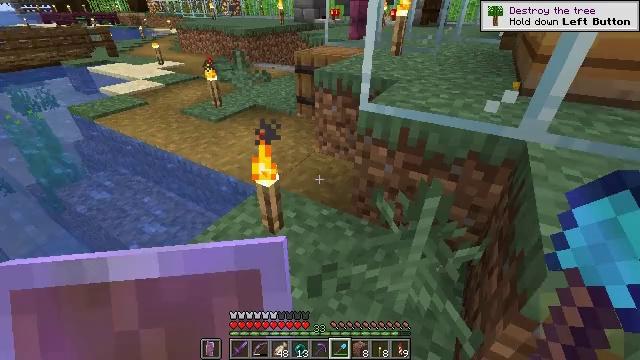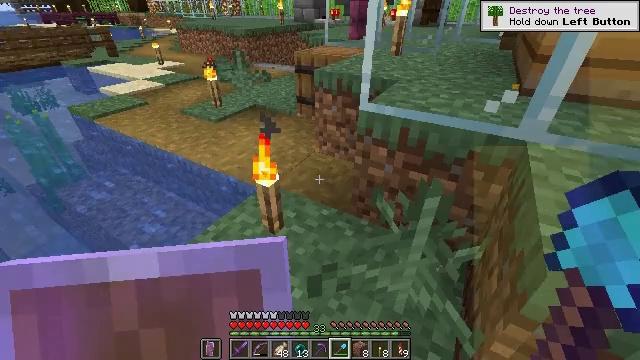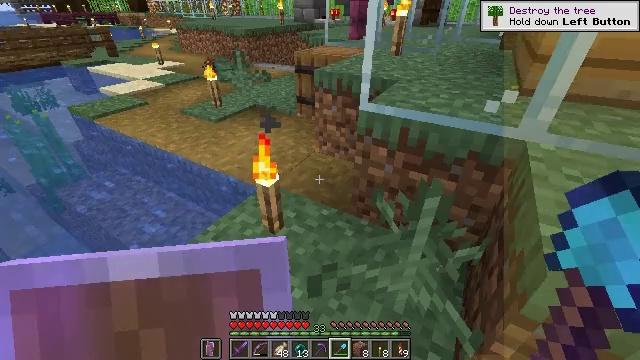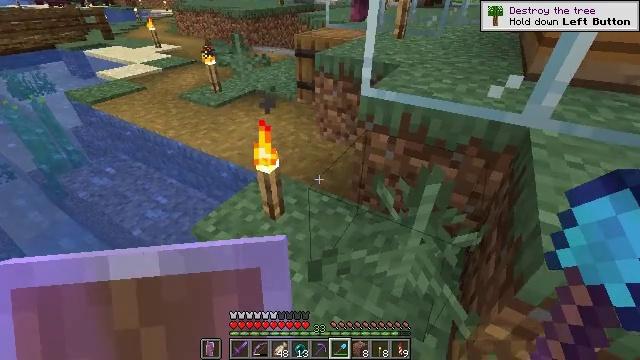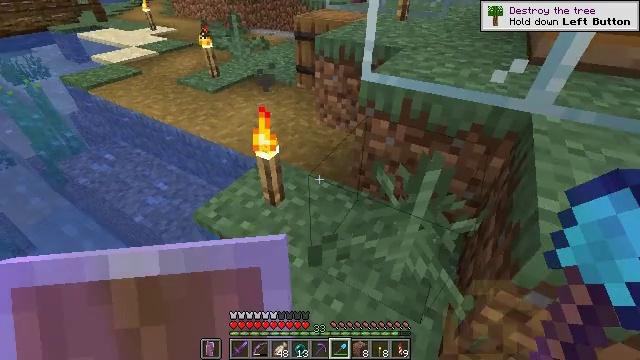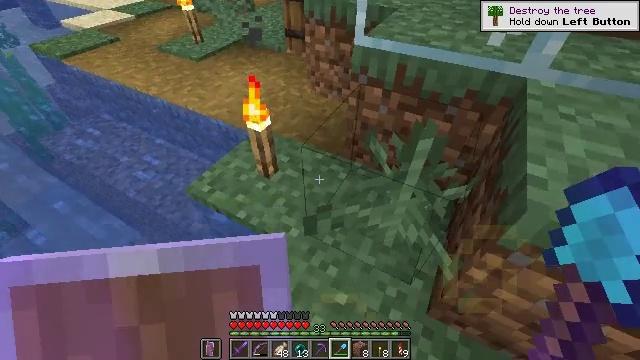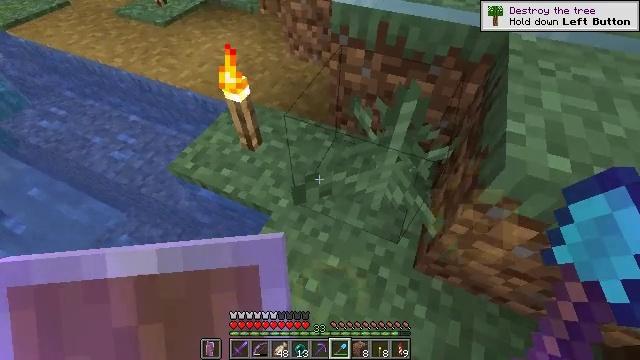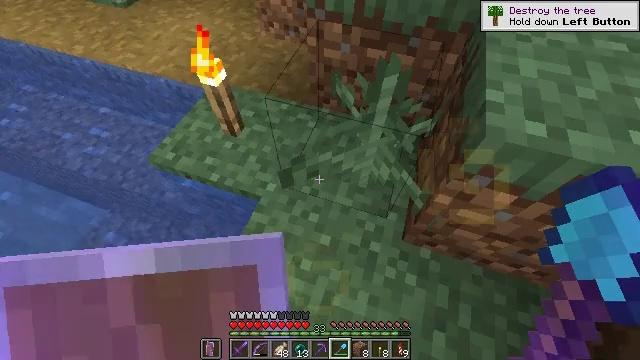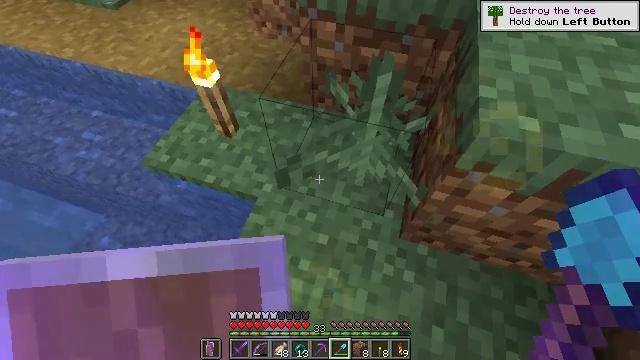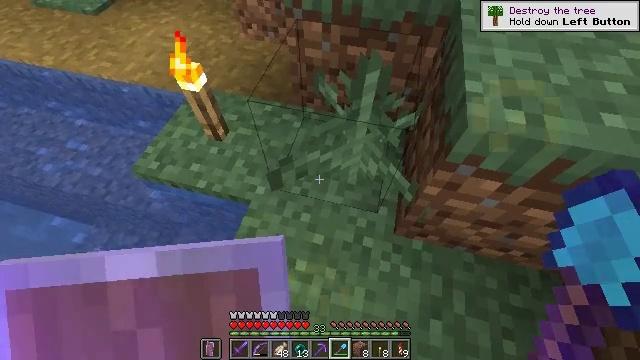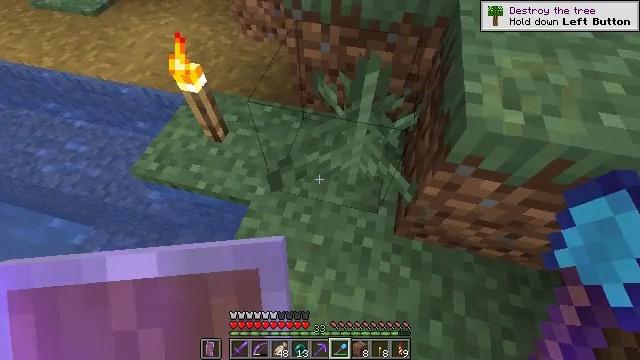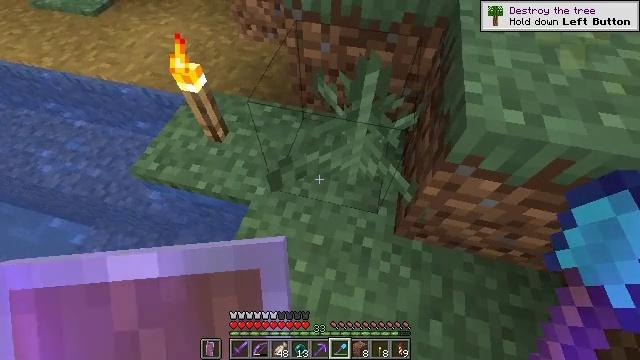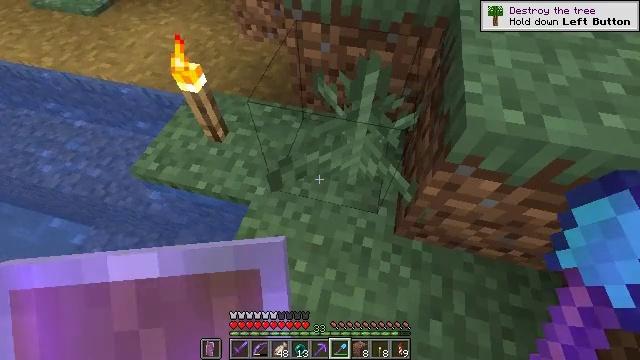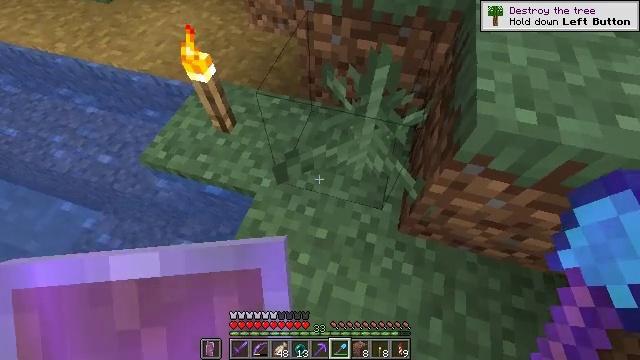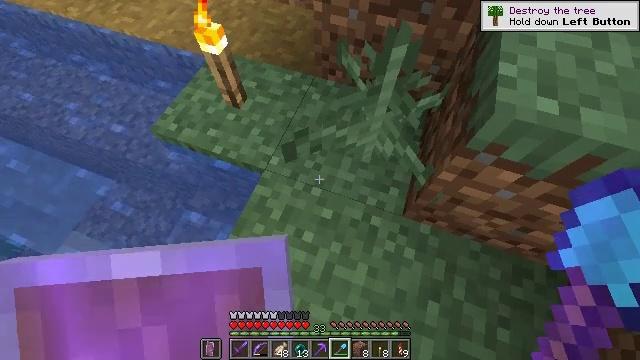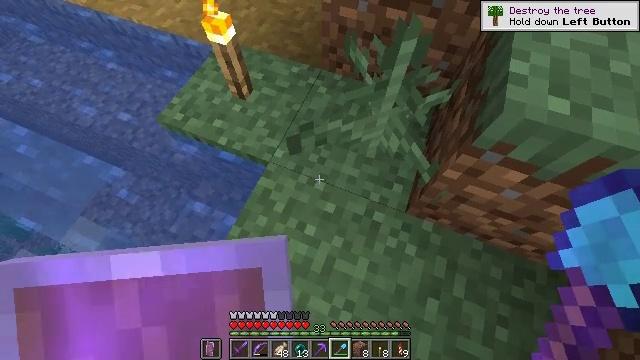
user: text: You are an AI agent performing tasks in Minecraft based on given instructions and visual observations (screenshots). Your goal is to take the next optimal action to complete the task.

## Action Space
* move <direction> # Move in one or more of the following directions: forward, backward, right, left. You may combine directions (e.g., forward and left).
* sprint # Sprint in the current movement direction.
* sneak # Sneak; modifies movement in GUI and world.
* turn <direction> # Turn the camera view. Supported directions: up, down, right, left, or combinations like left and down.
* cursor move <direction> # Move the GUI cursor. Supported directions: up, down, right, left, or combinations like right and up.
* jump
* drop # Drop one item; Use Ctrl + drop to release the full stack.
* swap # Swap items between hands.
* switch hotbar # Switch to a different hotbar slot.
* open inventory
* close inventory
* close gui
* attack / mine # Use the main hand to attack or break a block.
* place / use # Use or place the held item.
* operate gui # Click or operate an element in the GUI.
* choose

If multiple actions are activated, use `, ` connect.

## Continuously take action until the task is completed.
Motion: motion action
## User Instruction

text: Attack the ground to gather fern.
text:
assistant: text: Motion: no_op
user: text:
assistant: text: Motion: no_op
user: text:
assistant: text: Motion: turn down
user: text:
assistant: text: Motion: turn down
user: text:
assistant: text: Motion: turn right and down
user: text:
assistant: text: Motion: turn right and down
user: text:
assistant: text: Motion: turn right and down
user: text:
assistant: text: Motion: turn right
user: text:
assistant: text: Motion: turn right
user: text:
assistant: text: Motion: no_op
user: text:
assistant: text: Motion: no_op
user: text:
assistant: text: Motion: no_op
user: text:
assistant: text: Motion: turn left and down
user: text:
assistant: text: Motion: turn left and down
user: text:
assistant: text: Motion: turn left and down
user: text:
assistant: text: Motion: no_op
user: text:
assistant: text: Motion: no_op
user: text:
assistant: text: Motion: no_op
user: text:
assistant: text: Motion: no_op
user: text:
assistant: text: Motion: no_op
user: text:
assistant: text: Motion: no_op
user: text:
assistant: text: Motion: no_op
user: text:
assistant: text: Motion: no_op
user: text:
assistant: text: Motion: no_op
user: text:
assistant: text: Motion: use / place
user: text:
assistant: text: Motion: use / place
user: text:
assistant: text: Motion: use / place
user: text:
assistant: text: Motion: no_op
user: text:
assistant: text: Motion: no_op
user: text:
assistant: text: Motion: no_op